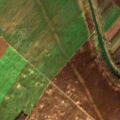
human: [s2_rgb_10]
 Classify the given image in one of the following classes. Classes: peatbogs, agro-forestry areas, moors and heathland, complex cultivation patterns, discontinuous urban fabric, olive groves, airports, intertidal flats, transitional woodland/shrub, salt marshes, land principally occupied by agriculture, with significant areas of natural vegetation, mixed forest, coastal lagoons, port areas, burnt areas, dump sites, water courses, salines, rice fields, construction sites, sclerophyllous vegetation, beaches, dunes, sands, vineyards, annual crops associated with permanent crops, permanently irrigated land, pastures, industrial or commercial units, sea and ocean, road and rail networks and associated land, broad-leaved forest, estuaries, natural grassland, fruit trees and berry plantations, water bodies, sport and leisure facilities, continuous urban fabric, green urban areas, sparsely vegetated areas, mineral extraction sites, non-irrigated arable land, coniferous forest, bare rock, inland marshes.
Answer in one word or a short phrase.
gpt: non-irrigated arable land, water courses